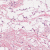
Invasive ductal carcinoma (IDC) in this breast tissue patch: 0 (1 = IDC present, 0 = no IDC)